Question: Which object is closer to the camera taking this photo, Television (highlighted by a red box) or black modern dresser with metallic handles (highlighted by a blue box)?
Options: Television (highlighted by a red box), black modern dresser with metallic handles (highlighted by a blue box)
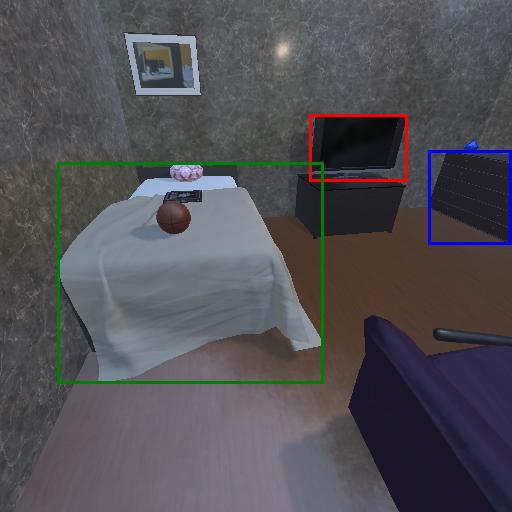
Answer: Television (highlighted by a red box)